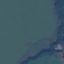
Label: SeaLake